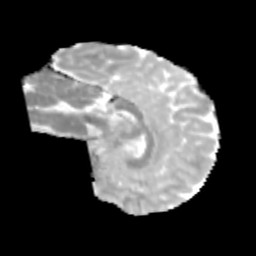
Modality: MD
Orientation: sagittal
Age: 9
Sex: male
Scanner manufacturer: siemens
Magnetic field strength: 3 T
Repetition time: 3.8 s
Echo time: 0.07 s